Question: I have a list of postcodes in a query (ThisInstructorsPostcodes) and another query that pulls back sales referrals (LastWeeksReferrals)
I am using the below syntax to perform the linq equivalent of LEFT OUTER JOIN so I always get a postcode back, even if there were no referrals for it.
'''
dim final = from tip in ThisInstructorsPostcodes _
group join lwr in LastWeeksReferrals on tip.PostcodeID equals lwr.PostcodeID Into lwrgrp = group _
from lwrgrpq in lwrgrp.DefaultIfEmpty _
select new with {tip.AreaDistrict, lwrgrpq }
final.dump()
'''
The results I am getting are close to what I need, but I am getting a bunch of InstructorReferrals objects in the lwrgrpq column and what I want to do is simple sum of the all the 'Referrals' integers in those InstructorReferrals objects.

I thought this would work:
'''
dim final = from tip in ThisInstructorsPostcodes _
group join lwr in LastWeeksReferrals on tip.PostcodeID equals lwr.PostcodeID Into lwrgrp = group _
from lwrgrpq in lwrgrp.DefaultIfEmpty _
select new with {tip.AreaDistrict, lwrgrpq.Sum(function(x) x.Referrals) }
'''
...but it doesn't - fails with the error:
> Anonymous type member name can be inferred only from a simple or qualified name with no arguments.
I'm struggling because I have only used this linq query structure in order to mimic the outer join behaviour of sql, does anyone know how I can fix this so that my grouped items are not anonymous types?
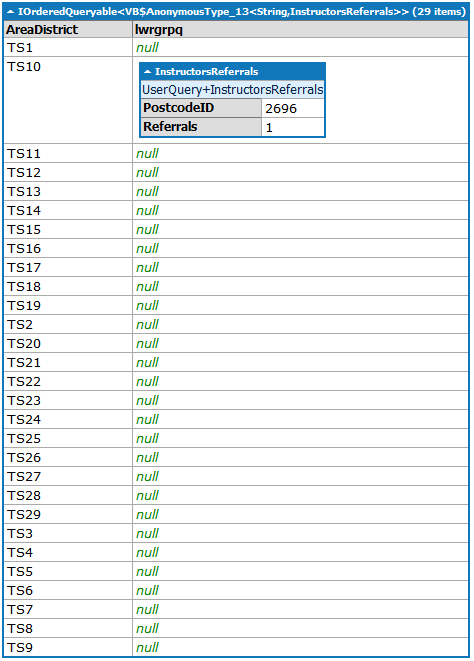
Answer: I am not familiar to VB.NET but you are getting the error because you didn't set property names in anonymous type. Try this in select clause:
'''
select new with {
.AreaDistrict= tip.AreaDistrict,
.ReferralSum =lwrgrpq.Sum(function(x) x.Referrals)
}
'''